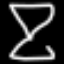
Label: hourglass